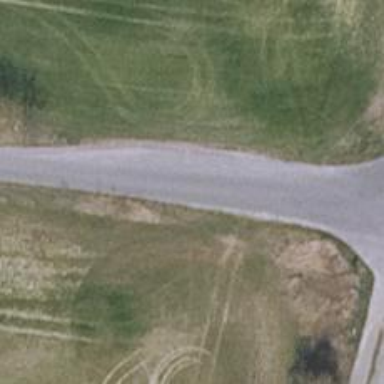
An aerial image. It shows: Passing place on the road.